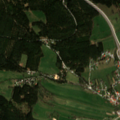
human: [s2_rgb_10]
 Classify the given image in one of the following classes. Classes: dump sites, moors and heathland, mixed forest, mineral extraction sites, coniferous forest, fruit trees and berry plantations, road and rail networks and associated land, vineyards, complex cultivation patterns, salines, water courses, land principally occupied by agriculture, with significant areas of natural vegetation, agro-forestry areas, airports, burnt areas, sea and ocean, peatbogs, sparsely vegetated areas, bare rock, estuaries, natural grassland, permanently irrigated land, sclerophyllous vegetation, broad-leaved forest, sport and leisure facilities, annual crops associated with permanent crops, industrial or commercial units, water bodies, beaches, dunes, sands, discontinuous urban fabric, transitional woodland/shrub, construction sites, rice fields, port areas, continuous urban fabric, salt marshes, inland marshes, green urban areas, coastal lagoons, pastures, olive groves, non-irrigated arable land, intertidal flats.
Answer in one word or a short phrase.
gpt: discontinuous urban fabric, pastures, complex cultivation patterns, coniferous forest, mixed forest